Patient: sex F, age 39
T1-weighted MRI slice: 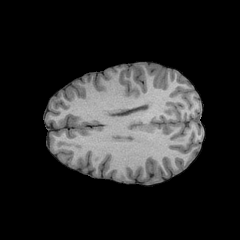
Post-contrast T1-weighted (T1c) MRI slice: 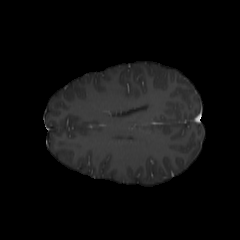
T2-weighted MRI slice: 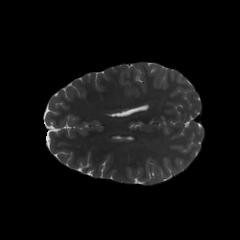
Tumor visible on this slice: no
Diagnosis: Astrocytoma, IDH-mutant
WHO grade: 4